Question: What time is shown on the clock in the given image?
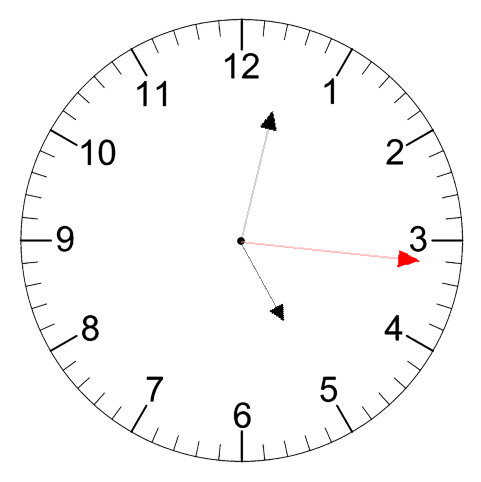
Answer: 05:02:16